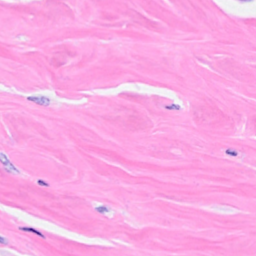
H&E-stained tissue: Breast